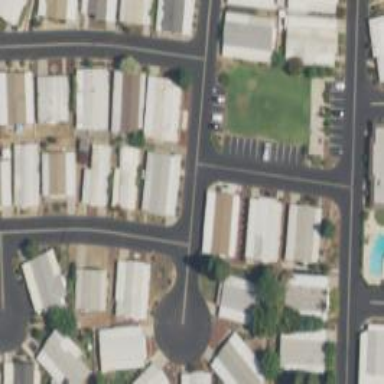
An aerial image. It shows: Living street.